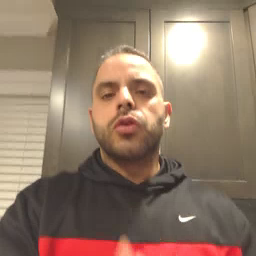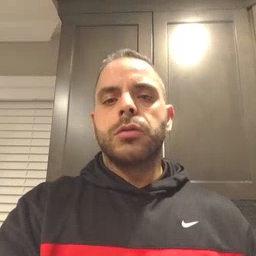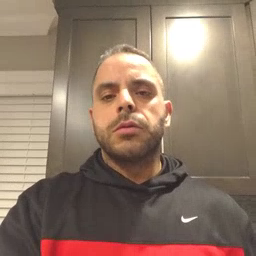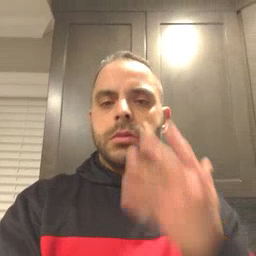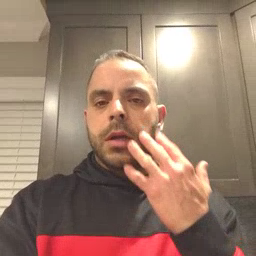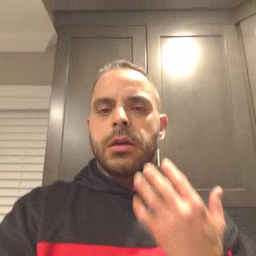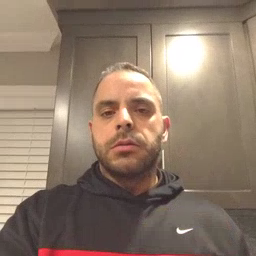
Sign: sad